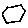
Label: hexagon